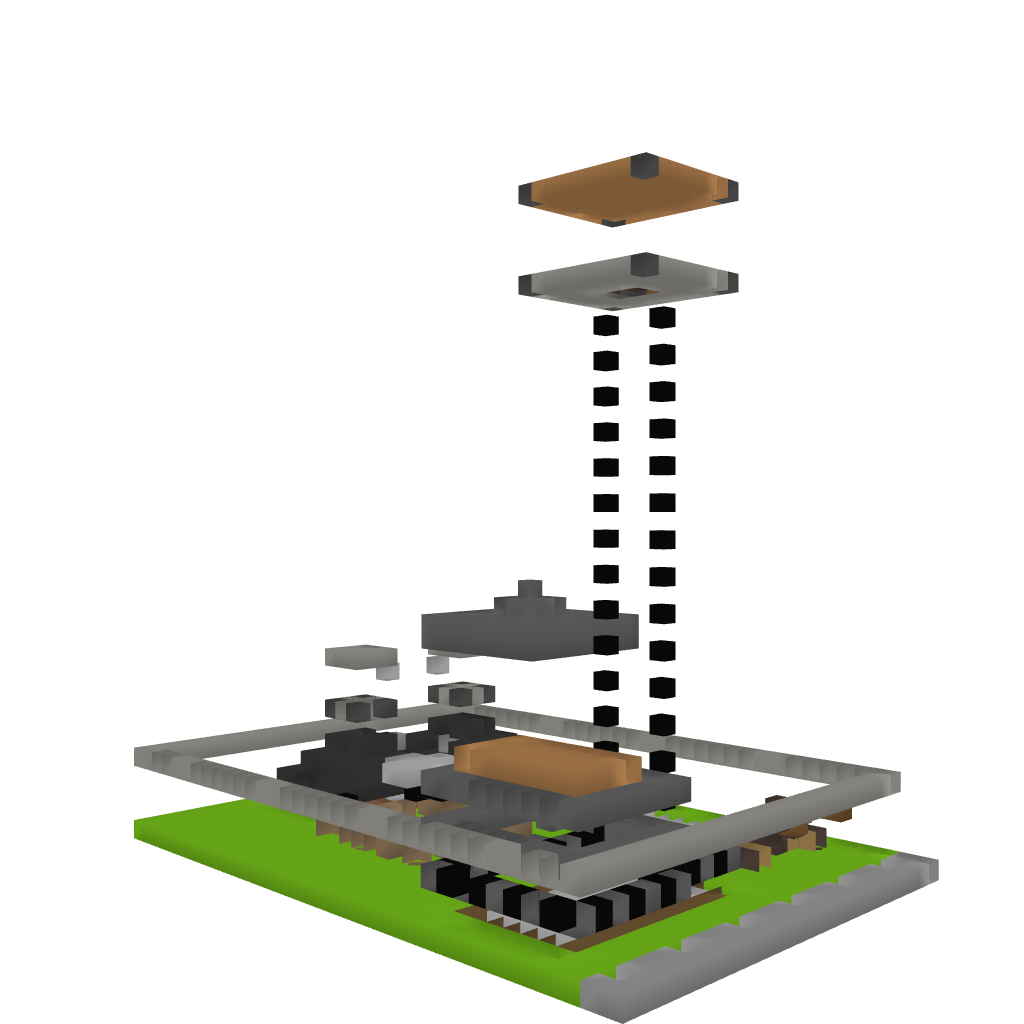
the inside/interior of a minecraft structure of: Dream's Garden